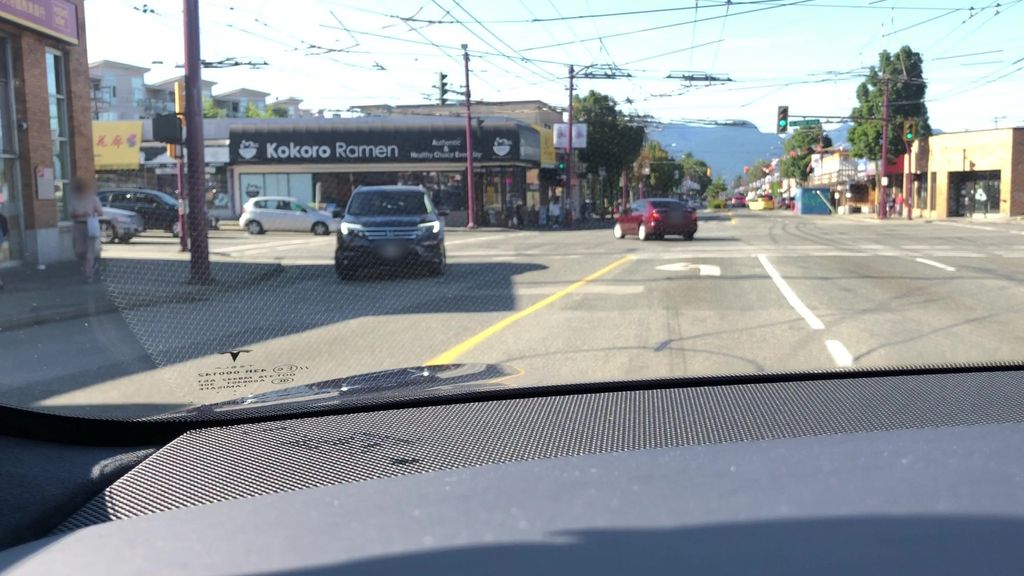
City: vancouver